Question: This is an 8-digit puzzle. Find the minimum number of steps to restore it.
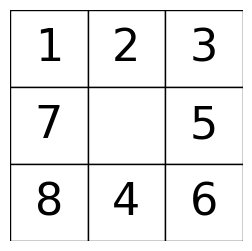
Answer: 6